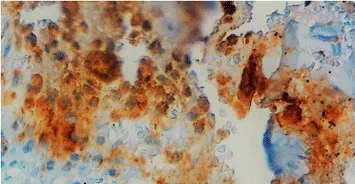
S-100 protein is strongly expressed by histiocytes of both RDD and LCH components.
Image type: pathology (immunostaining)